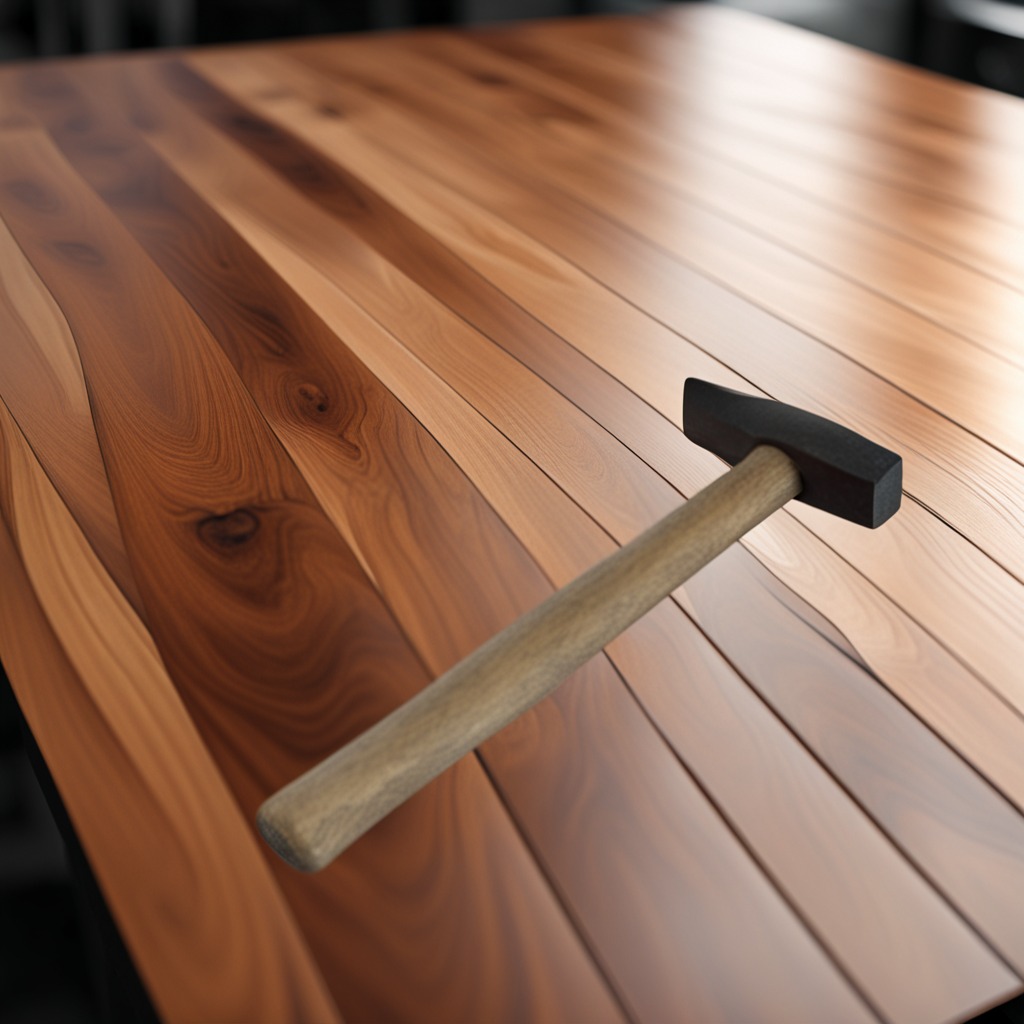
A hammer is lying on the wooden table in a carpentry studio with rich wood textures side lighting.